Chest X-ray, PA view. Patient: 68 years old, sex F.
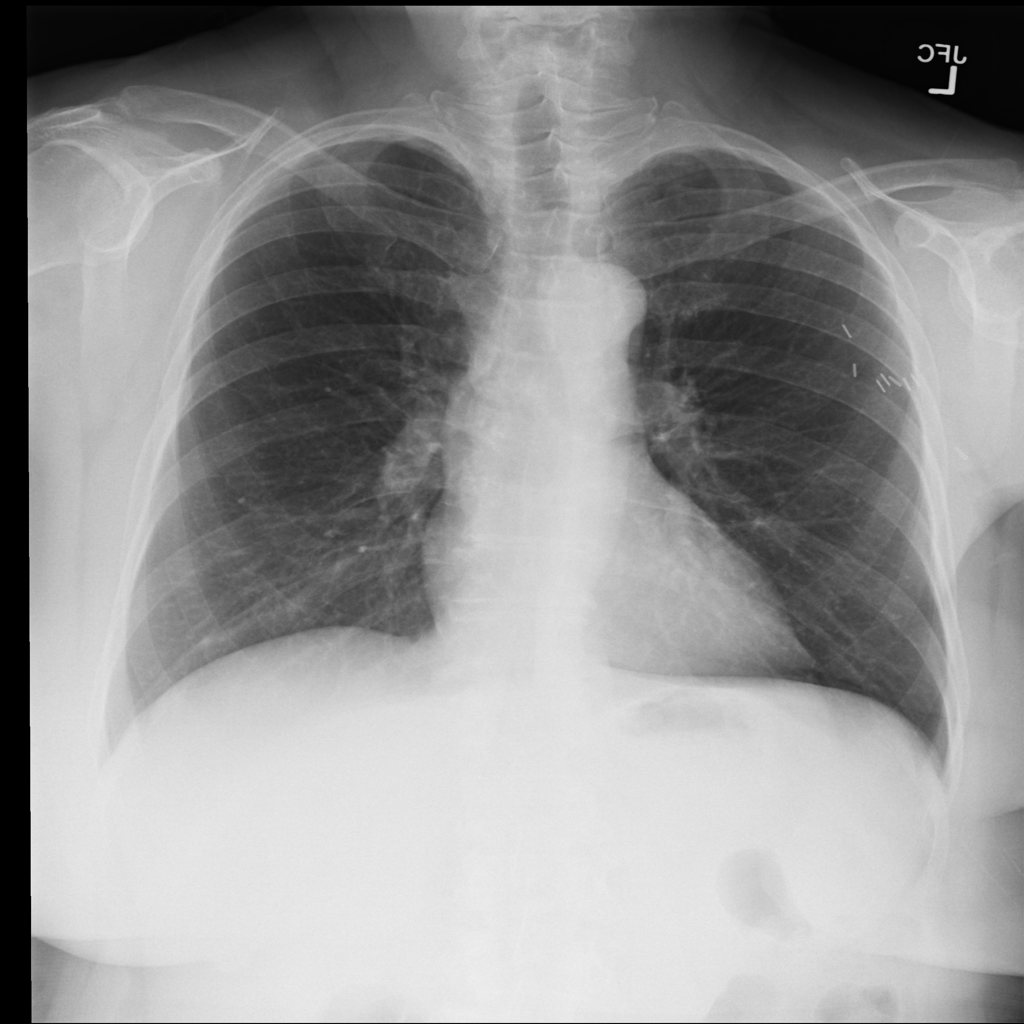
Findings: No Finding